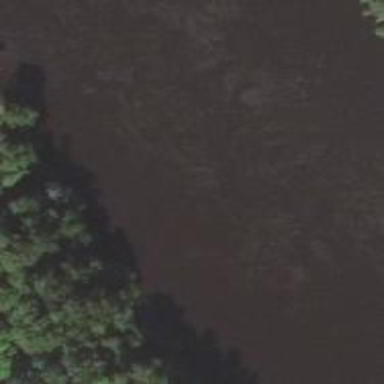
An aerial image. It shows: Asphalt surface next to river with riverbanks.